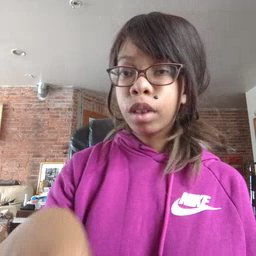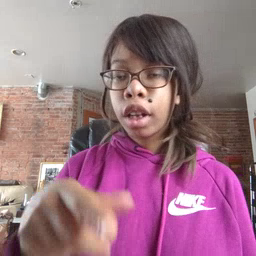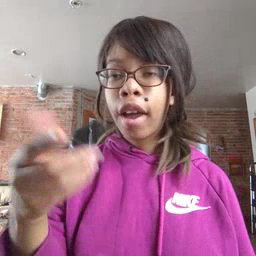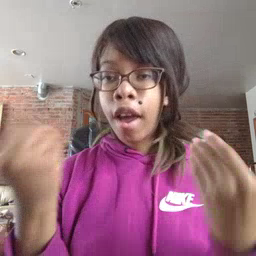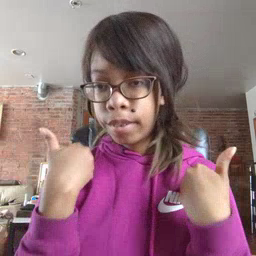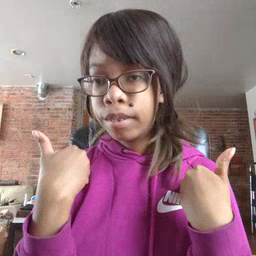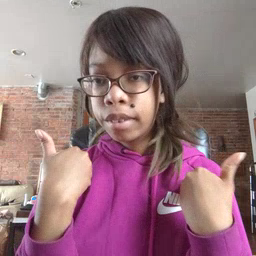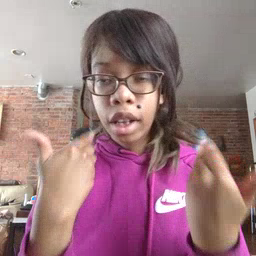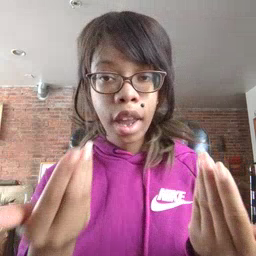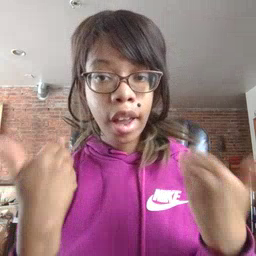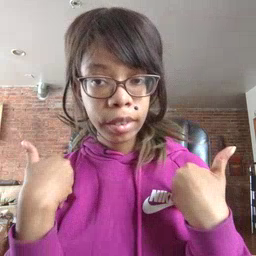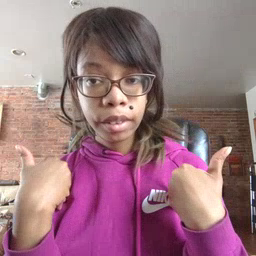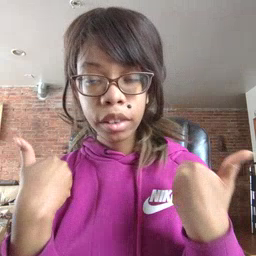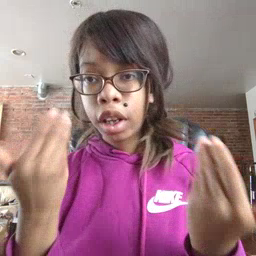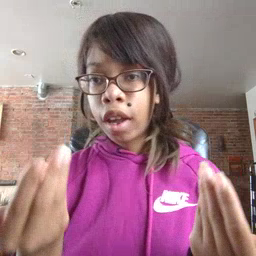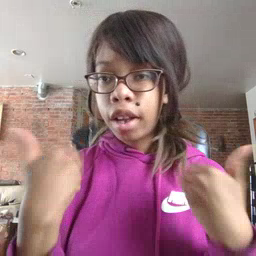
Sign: have